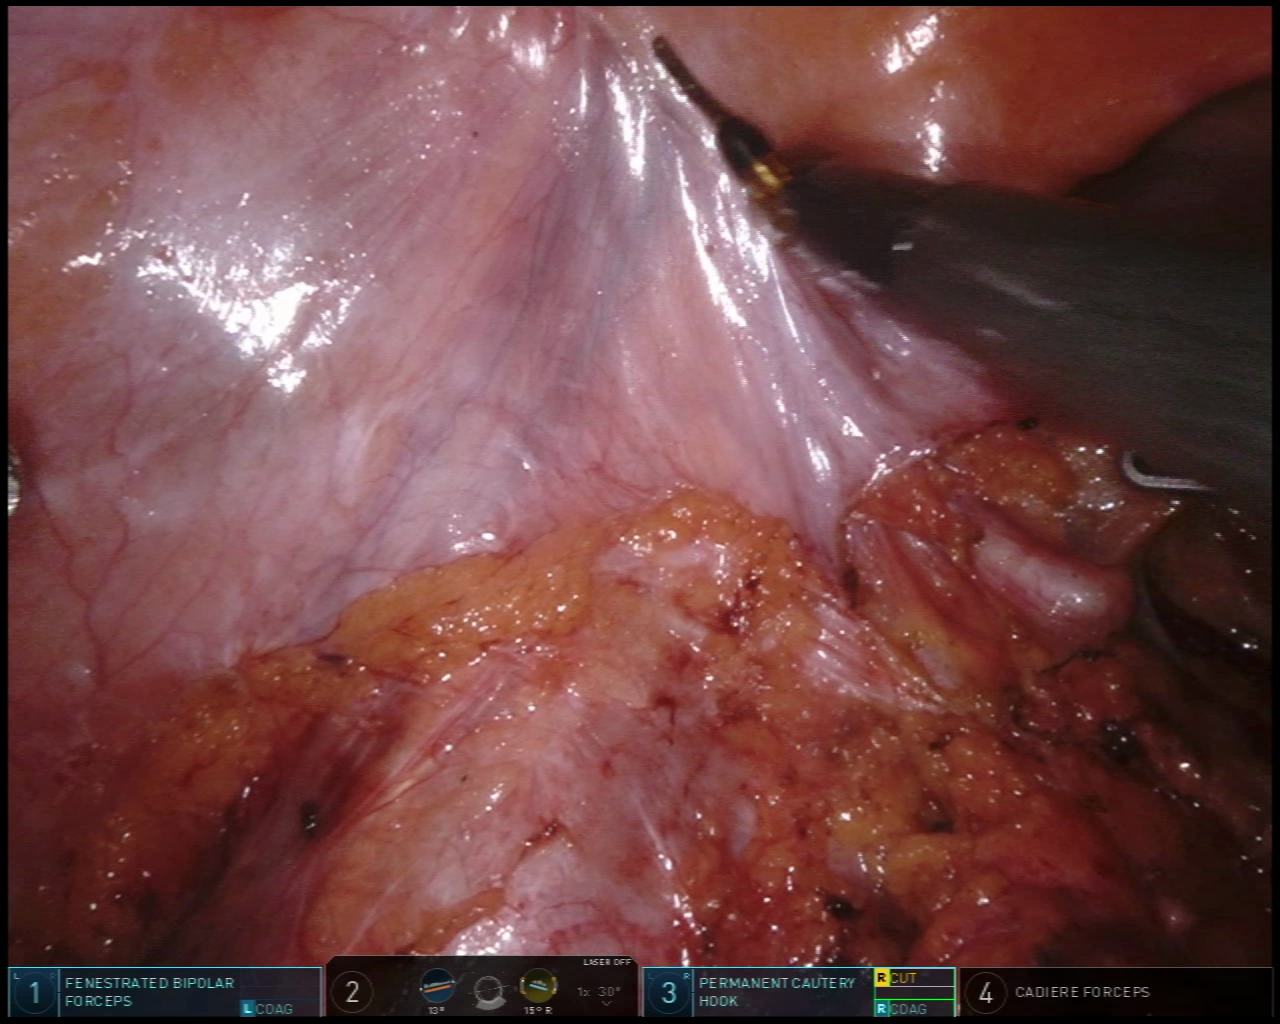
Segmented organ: ureter
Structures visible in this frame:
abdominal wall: yes
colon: no
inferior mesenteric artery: no
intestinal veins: no
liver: no
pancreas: no
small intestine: no
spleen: no
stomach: no
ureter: yes
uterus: no
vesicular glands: no